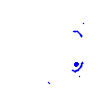
Particle: electron